Question: I'm trying to set the 'tintColor' of a 'UIBarButtonItem' in method that gets called when my program starts. I set up all my views using storyboards. I then customize the appearance of the views using the new iOS5 guidelines for using appearance proxies. I've customized the background of the navigation bar by doing the following:
'''
- (void)customizeAppearance
{
UIImage *leatherTexture = [[UIImage imageNamed:@"BrownLeather@2x.png"] resizableImageWithCapInsets:UIEdgeInsetsMake(0, 0, 0, 0)];
[[UINavigationBar appearance] setBackgroundImage:leatherTexture
forBarMetrics:UIBarMetricsDefault];
[[UINavigationBar appearance] setBackgroundImage:leatherTexture
forBarMetrics:UIBarMetricsLandscapePhone];
[[UIBarButtonItem appearance] setTintColor:[UIColor clearColor]];
}
'''
I was hoping that by setting the 'UIBarButtonItem' 'tintColor' to clear would allow me to easily use the default button styles while having a custom background texture. However, setting the 'tintColor' to clear just turns the button black as opposed to being transparent or clear. Any ideas what I'm doing wrong? Is there a way to create a clear button without having to use custom images for the buttons? See the image below:

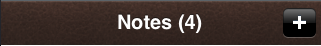
Answer: You can't do this way (because IMO the default background of 'UIBarButtonItem' is black. and new tint color is over-layered on it).
However you can customize your 'UIBarButtonItem' with using 'UIButton' (with background) as 'customView' in 'UIBarButtonItem'.
Or if you are targeting iOS 5 only you can use brown tint color (which will be flat and will not show background image)